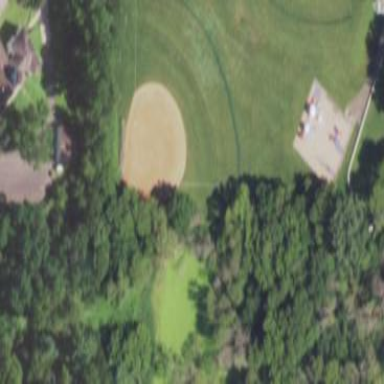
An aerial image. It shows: Baseball pitch for leisure and sports activities.